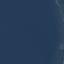
Land use / land cover class: SeaLake